Question: I have created a 'WCFService' application under 'WCFSolution' solution and generated the DBContext using Entity Framework from a Database 'DemoDB' in 'WCFService' application. and also created some CRUD methods in WCFService (Which is working great).

Then I created an empty 'WCFMVCApp' MVC application under the same solution ('WCFSolution') and also added the service reference to this app. Now i needed to create a controller ('HomeController') with the DBContext that is generated in that WCFService, so that i can generate the views based on the WCF models while creating the controller.
I could create a new EF in WCFMVCApp but it would defeat the purpose of WCF. Any way to do this. or is it possible? Any help would be appreciated. Thank you.
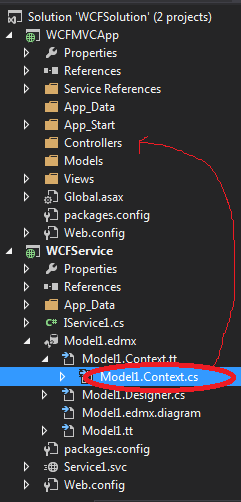
Answer: If you are using a WCF Service, in your MVCProject you don't have a DbContext to deal with and you should not add a reference to your WCF Service. You have some options.
Solution 1: Use a client
In your MVC Project create a data service client. Your service should be running and you need the data service tools installed. Then you can add a service reference and some proxy classes are generated for you.
<URL>
Solution 2: Add a DbContext dll
You can have your DbContext living in a seperate class library that you reference in your service and your MVC project.
In both cases you are using DataServiceContext to perform CRUD operations. For the second one you may have to add an an implementation for 'ResolveType'. To get an idea how to do this, this is how the automatic generated DataServiceContext would resolve types:
<URL>
'''
[global::System.CodeDom.Compiler.GeneratedCodeAttribute("Microsoft.OData.Client.Design.T4", "2.1.0")]
public Container(global::System.Uri serviceRoot) :
base(serviceRoot, global::Microsoft.OData.Client.ODataProtocolVersion.V4)
{
....
this.ResolveType = new global::System.Func<string, global::System.Type>(this.ResolveTypeFromName);
....
}
/// <summary>
/// Since the namespace configured for this service reference
/// in Visual Studio is different from the one indicated in the
/// server schema, use type-mappers to map between the two.
/// </summary>
protected string ResolveNameFromType(global::System.Type clientType)
{
global::Microsoft.OData.Client.OriginalNameAttribute originalNameAttribute = (global::Microsoft.OData.Client.OriginalNameAttribute)global::System.Linq.Enumerable.SingleOrDefault(global::Microsoft.OData.Client.Utility.GetCustomAttributes(clientType, typeof(global::Microsoft.OData.Client.OriginalNameAttribute), true));
if (clientType.Namespace.Equals("ODataSamples.CustomFormatService", global::System.StringComparison.Ordinal))
{
if (originalNameAttribute != null)
{
return string.Concat("ODataSamples.CustomFormatService.", originalNameAttribute.OriginalName);
}
return string.Concat("ODataSamples.CustomFormatService.", clientType.Name);
}
return null;
}
'''